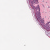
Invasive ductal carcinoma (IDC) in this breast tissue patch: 0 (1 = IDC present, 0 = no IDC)